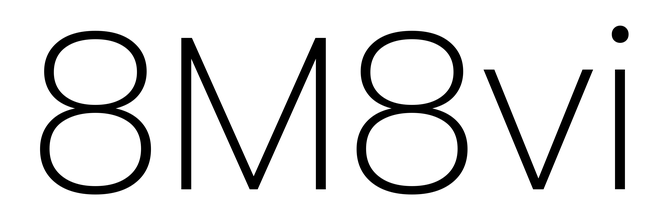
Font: Poppins-ExtraLight